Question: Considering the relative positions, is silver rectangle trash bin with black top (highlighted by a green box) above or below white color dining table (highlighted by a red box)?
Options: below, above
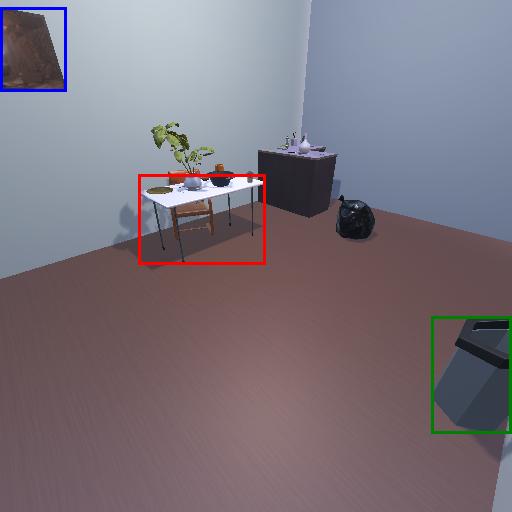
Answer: below